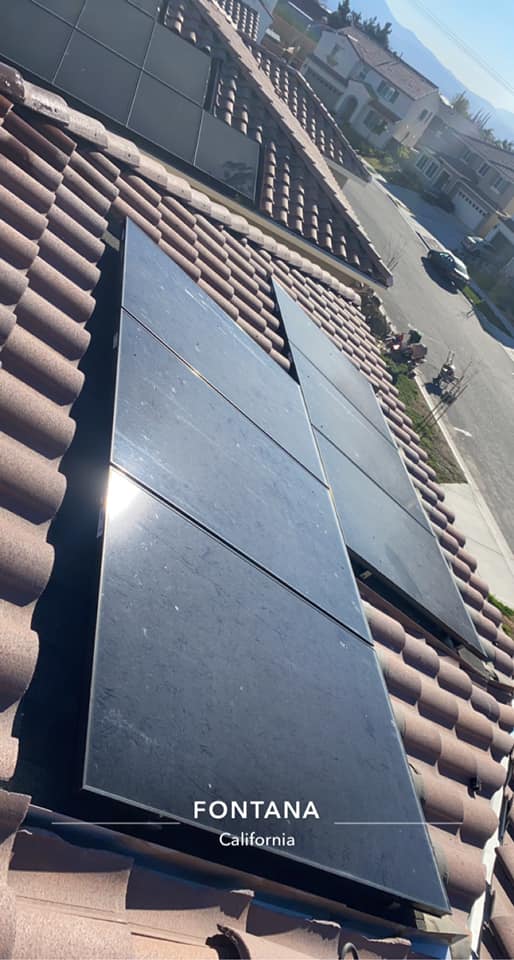
Label: Dusty